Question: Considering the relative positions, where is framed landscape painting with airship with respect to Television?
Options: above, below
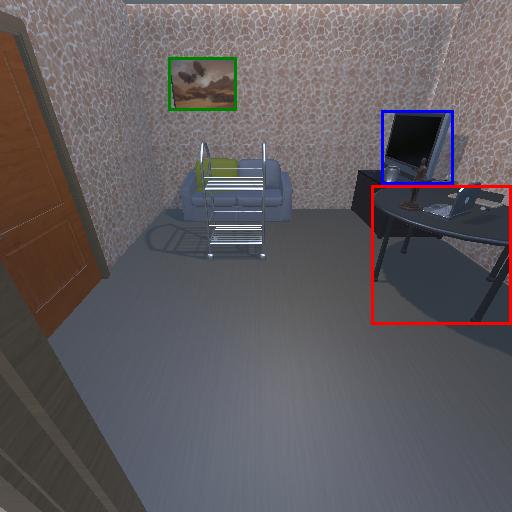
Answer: above